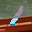
Label: 1